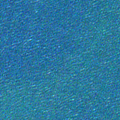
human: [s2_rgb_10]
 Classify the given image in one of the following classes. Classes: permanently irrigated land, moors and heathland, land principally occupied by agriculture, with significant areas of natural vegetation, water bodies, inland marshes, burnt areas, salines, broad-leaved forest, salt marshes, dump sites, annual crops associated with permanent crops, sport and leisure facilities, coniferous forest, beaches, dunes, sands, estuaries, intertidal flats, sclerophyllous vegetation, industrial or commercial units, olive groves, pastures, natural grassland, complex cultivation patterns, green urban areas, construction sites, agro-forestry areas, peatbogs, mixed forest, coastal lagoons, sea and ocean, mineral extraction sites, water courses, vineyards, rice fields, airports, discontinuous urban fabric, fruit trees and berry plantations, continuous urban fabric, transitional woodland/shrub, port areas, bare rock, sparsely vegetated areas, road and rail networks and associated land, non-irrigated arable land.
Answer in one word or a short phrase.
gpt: sea and ocean